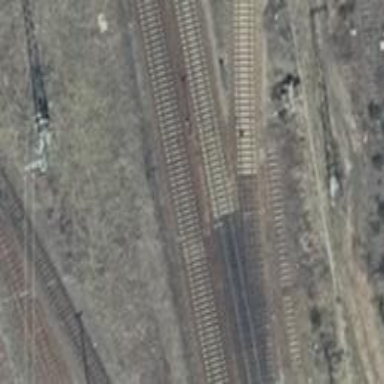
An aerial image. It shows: Railway signal.